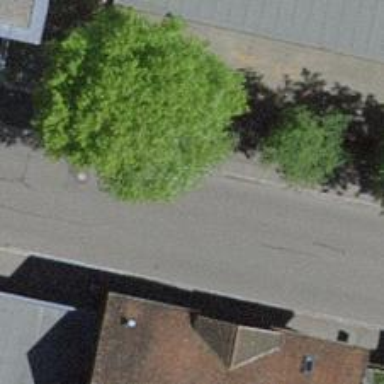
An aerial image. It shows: Bus stop with designated stop position for public transport.